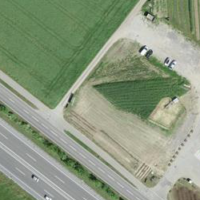
EUNIS habitat code: 57
Species observed at this site:
Helianthus annuus